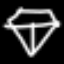
Label: diamond